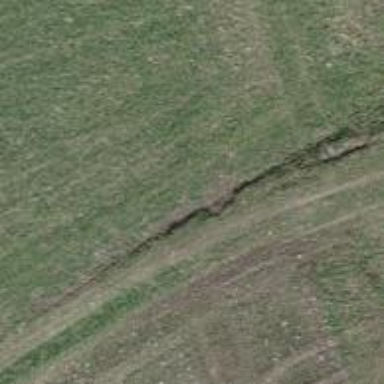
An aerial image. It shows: Grass track with grade5 tracktype.